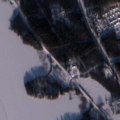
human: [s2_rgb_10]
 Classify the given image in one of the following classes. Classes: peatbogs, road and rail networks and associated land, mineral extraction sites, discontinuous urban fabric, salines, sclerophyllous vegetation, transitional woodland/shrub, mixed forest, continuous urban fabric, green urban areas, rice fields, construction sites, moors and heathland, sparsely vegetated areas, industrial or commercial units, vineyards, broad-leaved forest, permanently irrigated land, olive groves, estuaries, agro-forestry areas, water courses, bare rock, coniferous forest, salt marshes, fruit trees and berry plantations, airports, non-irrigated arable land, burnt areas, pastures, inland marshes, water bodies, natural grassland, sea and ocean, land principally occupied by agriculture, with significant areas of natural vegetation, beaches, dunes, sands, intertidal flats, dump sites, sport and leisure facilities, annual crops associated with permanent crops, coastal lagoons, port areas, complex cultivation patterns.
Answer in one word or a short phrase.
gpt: discontinuous urban fabric, land principally occupied by agriculture, with significant areas of natural vegetation, broad-leaved forest, mixed forest, water bodies